Interaction volume radius: 10 \u00c5
Interaction volume height: 25 \u00c5
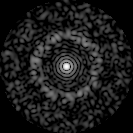
Disorder parameter: 0.8527